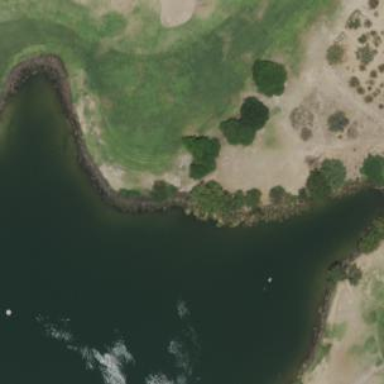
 identified as lateral water hazard in golf course."